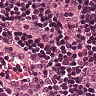
Metastatic tissue present: no